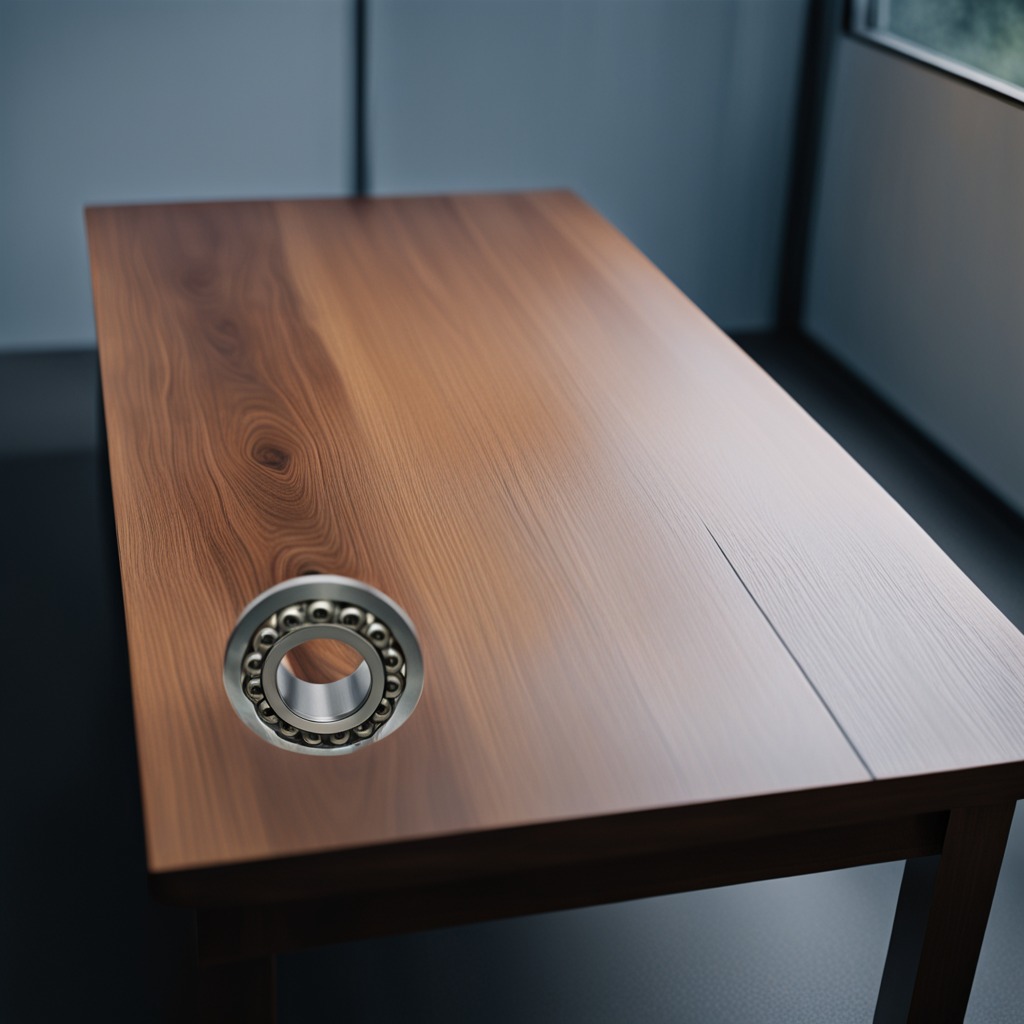
A metal ball bearing is lying on the old table in the garage at twilight.